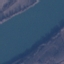
Land use / land cover: River